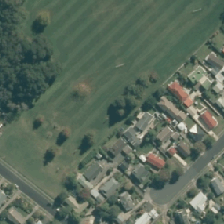
Land cover: urban_parkland